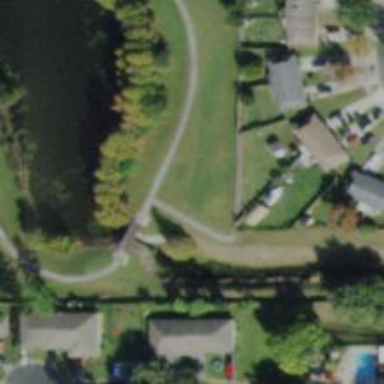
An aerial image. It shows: Footway.